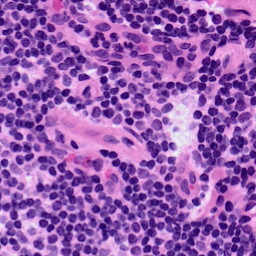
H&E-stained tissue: LymphNode